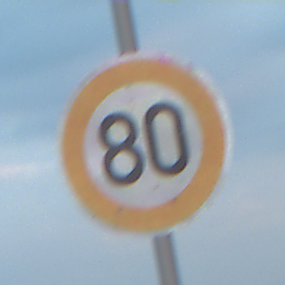
Verkehrszeichen: Geschwindigkeit80
Umgebung: Outdoor, Beach
Tageszeit: SunriseSunset
Wetter: PartlyCloudy
Licht: Natural
Jahreszeit: NotSpecified
Kontrast: MediumContrast